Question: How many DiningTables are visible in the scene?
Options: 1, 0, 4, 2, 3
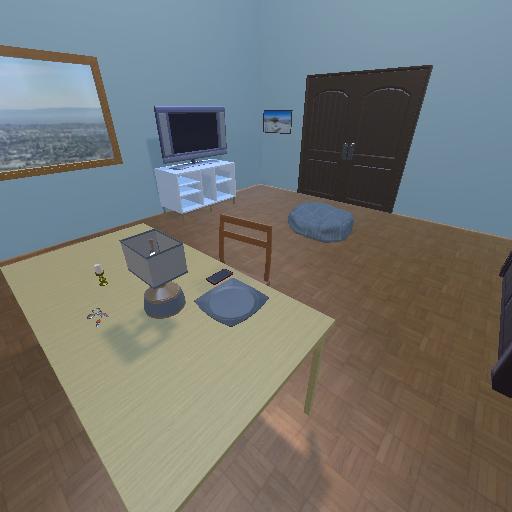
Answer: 1